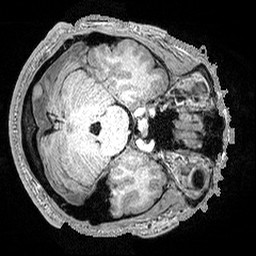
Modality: MP2RAGE
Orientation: axial
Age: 36
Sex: male
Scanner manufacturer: siemens
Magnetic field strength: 3 T
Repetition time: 5 s
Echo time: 0.00298 s